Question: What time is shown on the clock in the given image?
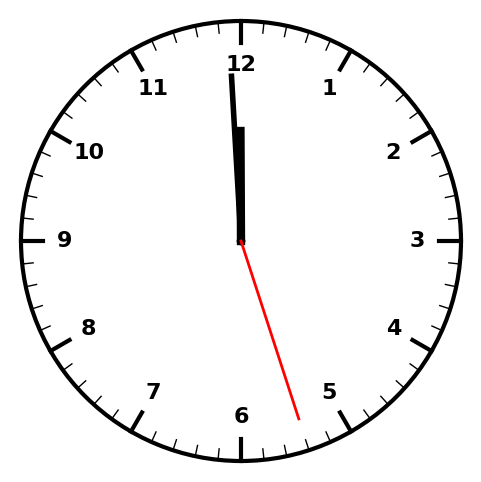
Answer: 11:59:27